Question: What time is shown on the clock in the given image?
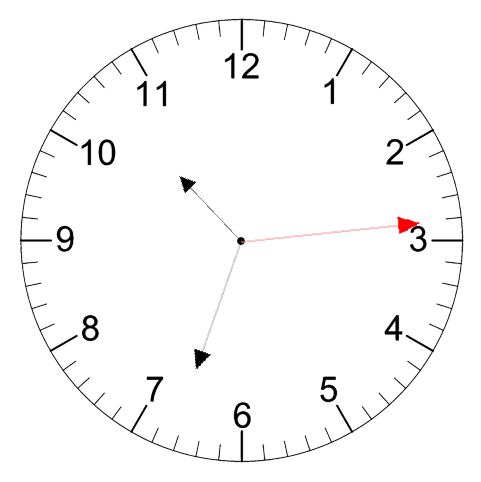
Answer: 10:33:14